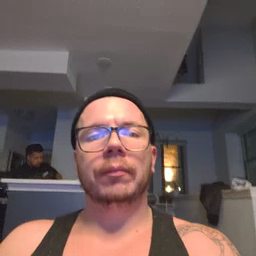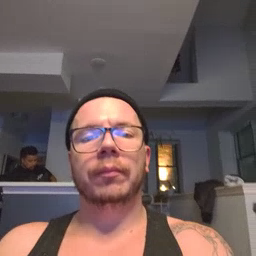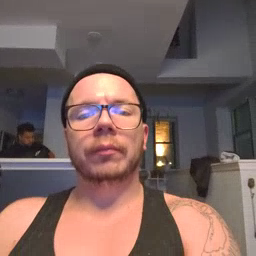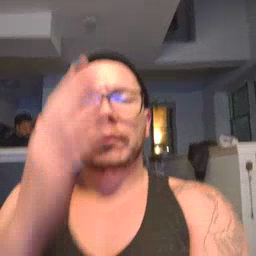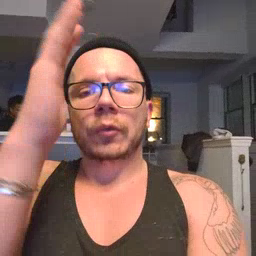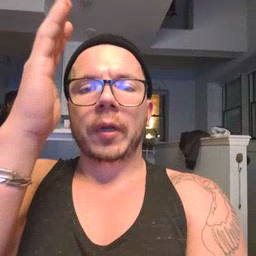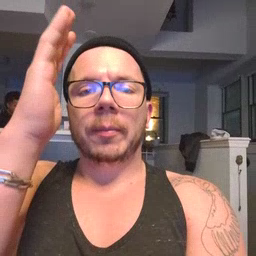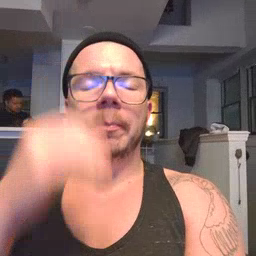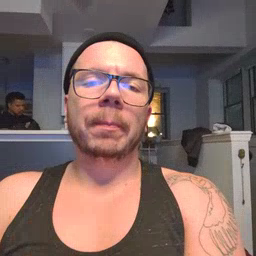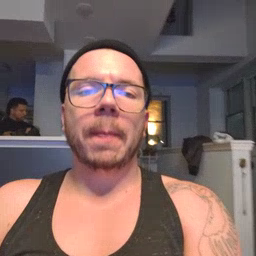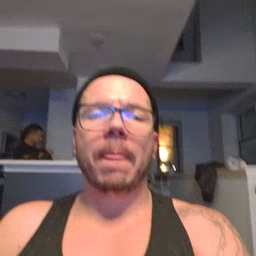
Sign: tree